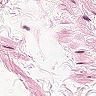
Metastatic tissue present: no